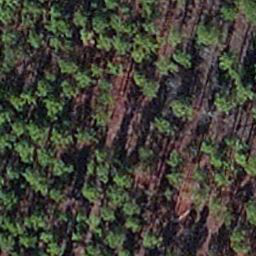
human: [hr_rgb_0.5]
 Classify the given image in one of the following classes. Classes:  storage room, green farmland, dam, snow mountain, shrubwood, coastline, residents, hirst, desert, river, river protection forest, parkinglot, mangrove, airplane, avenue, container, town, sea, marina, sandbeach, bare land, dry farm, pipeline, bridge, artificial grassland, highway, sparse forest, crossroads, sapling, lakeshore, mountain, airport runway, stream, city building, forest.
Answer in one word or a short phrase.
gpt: sapling